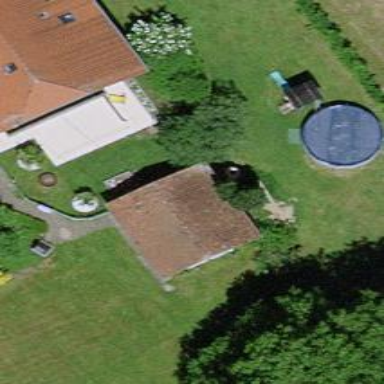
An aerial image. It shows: Shed.